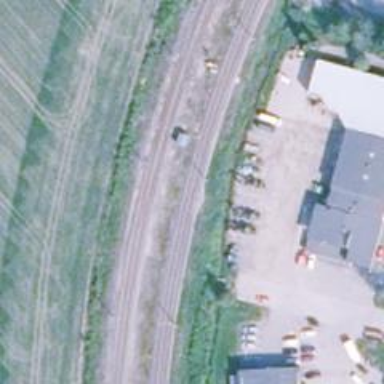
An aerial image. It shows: Railway signal.